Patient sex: M
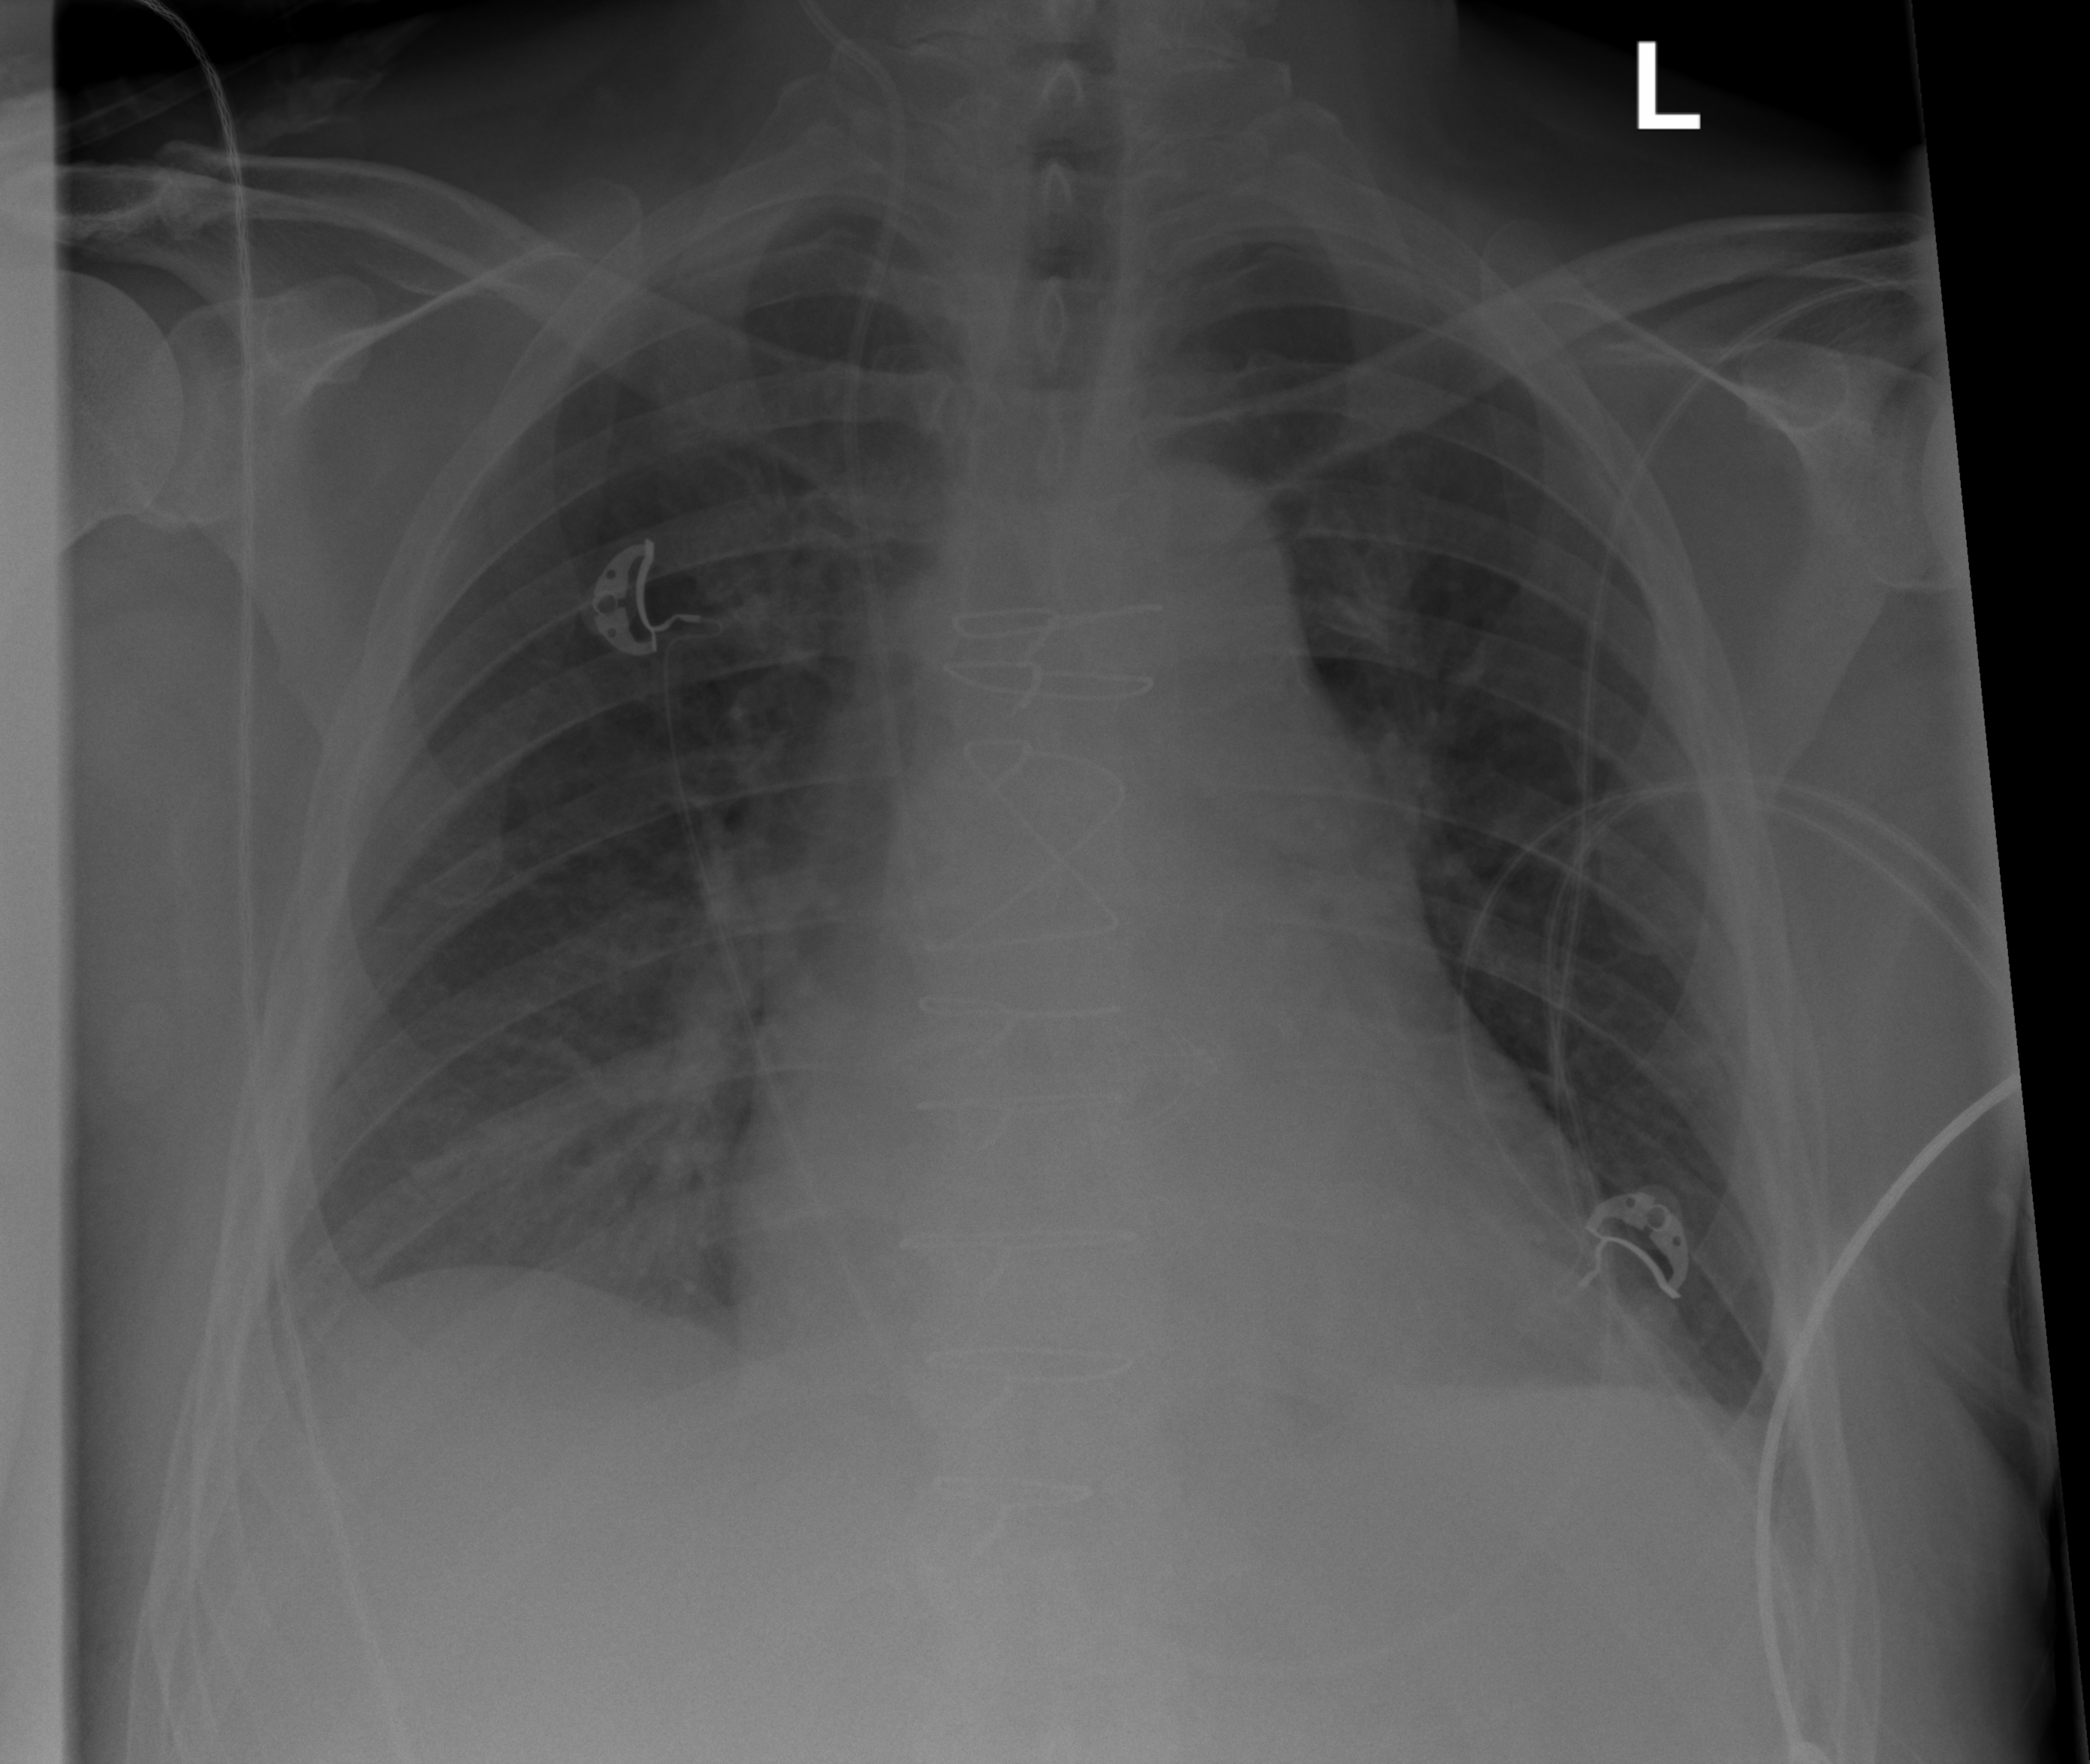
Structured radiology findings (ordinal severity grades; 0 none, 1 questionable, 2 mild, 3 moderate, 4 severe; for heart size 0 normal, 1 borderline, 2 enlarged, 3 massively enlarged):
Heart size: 2
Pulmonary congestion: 2
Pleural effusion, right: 2
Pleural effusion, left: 2
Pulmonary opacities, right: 2
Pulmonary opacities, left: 0
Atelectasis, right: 2
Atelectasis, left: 2